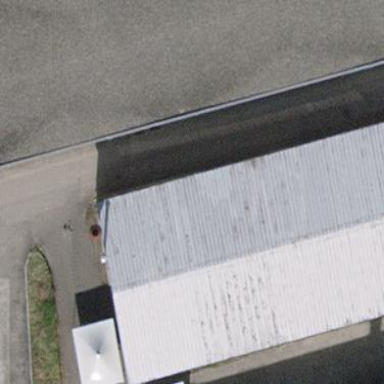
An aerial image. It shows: Industrial building with flat roof.